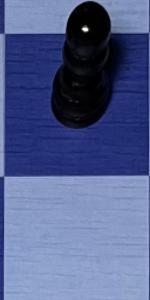
Label: Empty